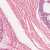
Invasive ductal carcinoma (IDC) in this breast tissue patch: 0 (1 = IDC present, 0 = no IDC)